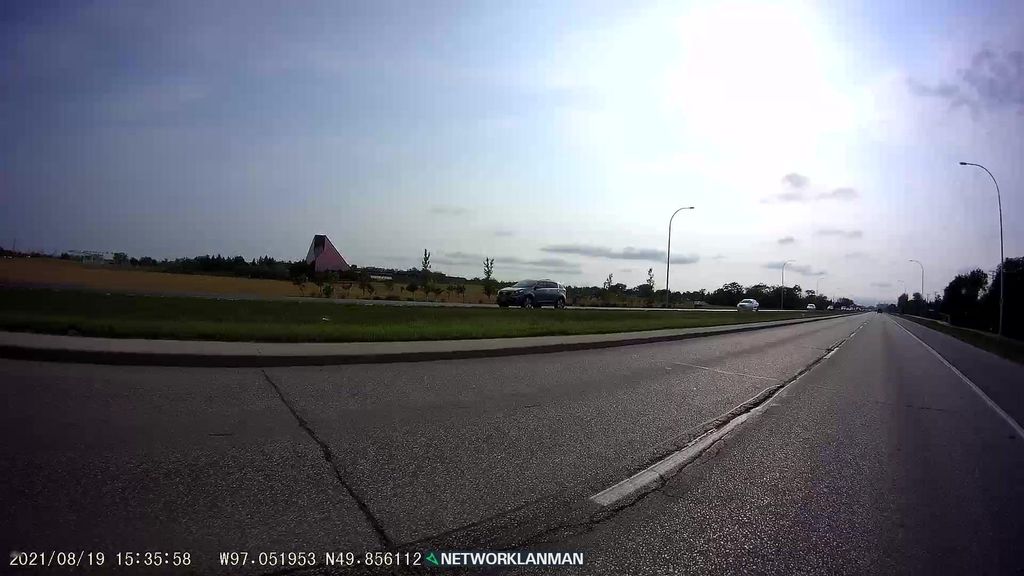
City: winnipeg